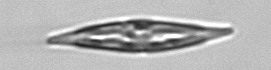
Label: Pleurosigma